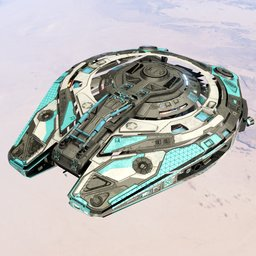
Label: mechanical